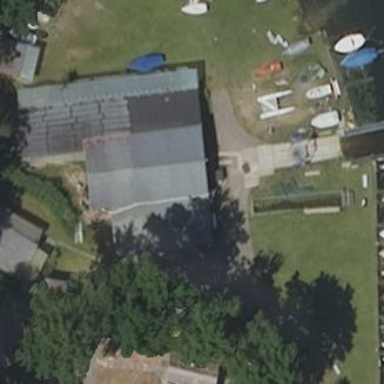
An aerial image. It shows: Boathouse building.